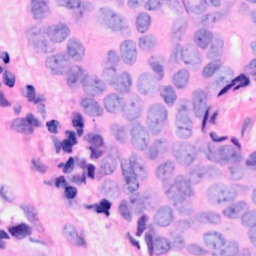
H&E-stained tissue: Breast